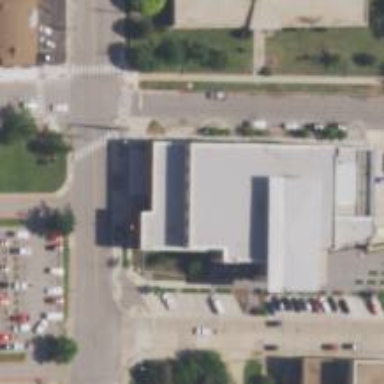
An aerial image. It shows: Courthouse building.